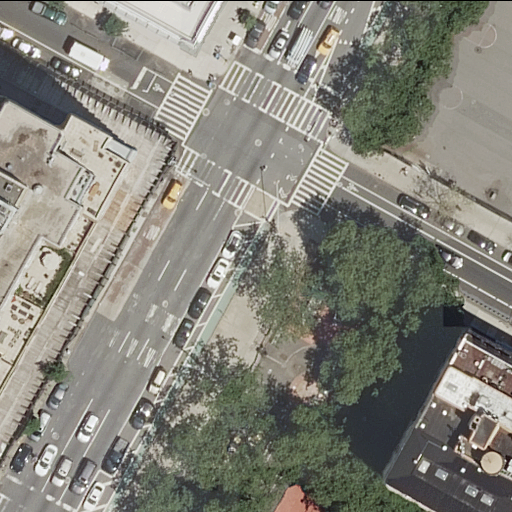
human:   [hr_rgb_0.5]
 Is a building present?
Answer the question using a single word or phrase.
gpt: yes

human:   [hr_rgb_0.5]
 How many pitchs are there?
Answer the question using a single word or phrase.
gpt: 1

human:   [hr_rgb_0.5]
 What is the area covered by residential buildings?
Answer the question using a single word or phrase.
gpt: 1515m2

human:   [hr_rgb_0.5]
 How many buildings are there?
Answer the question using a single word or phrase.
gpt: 3

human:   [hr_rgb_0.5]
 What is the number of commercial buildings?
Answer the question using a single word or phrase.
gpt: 0

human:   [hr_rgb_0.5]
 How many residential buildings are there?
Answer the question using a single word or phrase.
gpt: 3

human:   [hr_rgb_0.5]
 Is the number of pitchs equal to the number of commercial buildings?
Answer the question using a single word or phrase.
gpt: no

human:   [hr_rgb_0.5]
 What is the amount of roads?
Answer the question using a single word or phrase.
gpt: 6

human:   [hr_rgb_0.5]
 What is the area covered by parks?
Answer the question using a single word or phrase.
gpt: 1609m2

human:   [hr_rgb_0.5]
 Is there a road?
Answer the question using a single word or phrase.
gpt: yes

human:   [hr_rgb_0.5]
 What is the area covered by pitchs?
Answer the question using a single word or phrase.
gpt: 861m2

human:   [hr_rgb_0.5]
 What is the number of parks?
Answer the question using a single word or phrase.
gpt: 1

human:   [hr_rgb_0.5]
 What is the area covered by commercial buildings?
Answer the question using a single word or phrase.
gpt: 0m2

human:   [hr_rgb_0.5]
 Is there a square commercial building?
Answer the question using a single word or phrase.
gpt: no

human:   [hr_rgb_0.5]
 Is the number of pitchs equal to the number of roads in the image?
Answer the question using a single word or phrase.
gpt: no

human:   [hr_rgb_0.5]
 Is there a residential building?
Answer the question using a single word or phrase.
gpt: yes

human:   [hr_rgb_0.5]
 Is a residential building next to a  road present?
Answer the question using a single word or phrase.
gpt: yes

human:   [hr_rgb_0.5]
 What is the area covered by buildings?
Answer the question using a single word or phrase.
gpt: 1515m2

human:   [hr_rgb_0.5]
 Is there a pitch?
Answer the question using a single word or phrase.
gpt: yes

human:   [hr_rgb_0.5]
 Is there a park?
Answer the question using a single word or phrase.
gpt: yes

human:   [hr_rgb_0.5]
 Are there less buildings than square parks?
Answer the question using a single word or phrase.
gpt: no

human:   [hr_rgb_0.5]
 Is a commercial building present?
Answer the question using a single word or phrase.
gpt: no

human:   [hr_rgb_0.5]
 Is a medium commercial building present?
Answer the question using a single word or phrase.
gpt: no

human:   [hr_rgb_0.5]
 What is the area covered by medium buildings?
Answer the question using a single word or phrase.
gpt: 0m2

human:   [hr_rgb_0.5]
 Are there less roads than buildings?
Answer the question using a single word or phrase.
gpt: no

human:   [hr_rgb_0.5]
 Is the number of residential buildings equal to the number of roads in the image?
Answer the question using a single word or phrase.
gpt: no

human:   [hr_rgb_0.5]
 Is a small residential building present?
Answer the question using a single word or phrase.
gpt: yes

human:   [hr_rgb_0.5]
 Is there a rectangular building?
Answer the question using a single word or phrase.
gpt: yes

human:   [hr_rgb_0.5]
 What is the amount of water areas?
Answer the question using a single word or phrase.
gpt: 0

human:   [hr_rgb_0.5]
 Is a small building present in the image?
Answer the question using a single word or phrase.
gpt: yes

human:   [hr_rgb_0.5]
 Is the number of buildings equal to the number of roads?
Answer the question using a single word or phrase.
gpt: no

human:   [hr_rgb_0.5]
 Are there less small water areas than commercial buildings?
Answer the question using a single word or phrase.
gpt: no

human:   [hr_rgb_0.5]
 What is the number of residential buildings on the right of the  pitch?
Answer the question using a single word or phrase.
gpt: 0

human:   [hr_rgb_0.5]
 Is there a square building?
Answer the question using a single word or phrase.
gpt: no

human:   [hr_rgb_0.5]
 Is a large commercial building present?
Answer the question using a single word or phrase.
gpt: no

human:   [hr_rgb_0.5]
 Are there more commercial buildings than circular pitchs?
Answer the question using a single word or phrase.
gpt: no

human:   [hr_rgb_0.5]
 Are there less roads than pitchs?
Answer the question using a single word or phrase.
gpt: no

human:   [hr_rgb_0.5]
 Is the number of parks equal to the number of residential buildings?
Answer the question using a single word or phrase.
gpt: no

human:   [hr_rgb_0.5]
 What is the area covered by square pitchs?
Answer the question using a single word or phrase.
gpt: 0m2

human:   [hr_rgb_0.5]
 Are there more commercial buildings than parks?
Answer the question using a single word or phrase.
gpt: no

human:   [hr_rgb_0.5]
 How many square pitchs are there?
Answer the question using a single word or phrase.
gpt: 0

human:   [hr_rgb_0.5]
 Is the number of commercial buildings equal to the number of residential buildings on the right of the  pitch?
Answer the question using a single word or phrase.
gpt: yes

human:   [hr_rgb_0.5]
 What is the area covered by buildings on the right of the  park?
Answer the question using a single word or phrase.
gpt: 620m2

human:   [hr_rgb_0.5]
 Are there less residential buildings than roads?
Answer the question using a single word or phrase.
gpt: yes

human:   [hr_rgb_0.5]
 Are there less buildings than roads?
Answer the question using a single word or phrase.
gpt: yes

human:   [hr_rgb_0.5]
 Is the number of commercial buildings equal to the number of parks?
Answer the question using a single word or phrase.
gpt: no

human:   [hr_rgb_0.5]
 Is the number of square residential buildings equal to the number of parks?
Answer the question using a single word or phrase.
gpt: no

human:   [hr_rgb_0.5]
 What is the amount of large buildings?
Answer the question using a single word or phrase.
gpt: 2

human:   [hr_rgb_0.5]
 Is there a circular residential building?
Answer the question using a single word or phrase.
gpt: no

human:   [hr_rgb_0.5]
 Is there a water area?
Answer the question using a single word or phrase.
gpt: no

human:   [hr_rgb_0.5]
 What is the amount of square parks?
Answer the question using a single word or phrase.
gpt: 0

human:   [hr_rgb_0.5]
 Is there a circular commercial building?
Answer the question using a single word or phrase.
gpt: no

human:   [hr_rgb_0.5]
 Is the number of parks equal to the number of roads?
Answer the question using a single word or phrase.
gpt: no

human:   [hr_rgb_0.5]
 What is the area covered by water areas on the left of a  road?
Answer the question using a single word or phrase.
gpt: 0m2

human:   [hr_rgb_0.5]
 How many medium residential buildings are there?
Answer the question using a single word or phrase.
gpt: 0

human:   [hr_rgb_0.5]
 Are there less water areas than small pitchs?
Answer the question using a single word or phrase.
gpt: no

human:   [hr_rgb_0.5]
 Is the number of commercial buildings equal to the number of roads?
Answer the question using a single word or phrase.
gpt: no

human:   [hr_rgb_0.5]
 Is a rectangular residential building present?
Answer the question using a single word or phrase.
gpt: yes

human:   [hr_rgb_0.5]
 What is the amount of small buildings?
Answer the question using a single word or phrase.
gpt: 1

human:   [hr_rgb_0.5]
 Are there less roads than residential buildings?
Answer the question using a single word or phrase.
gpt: no

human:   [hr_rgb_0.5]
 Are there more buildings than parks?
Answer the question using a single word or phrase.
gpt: yes

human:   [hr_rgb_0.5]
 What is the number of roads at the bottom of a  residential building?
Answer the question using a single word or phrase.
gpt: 3

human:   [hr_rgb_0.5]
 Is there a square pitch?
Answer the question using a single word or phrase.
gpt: no

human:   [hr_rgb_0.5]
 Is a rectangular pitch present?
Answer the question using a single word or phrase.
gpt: yes